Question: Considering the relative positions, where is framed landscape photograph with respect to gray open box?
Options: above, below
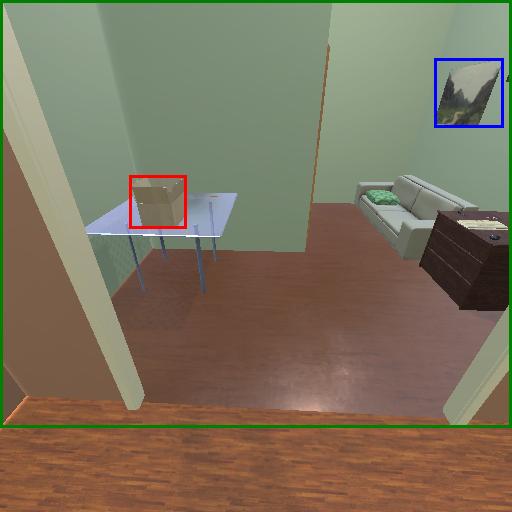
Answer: above